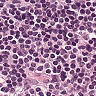
Metastatic tissue present: no